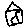
Label: house